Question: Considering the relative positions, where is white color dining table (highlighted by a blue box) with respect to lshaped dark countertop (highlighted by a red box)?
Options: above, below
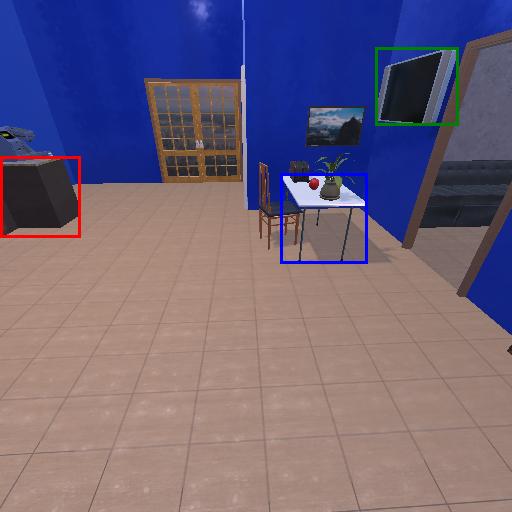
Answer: above